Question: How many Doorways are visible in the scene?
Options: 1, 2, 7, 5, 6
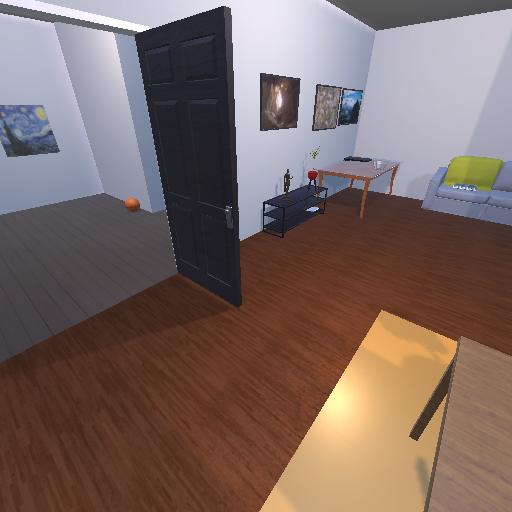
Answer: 1